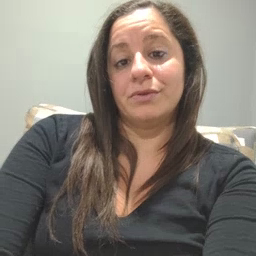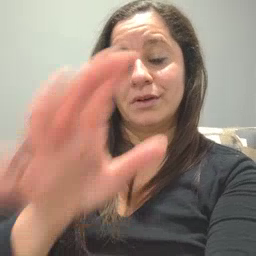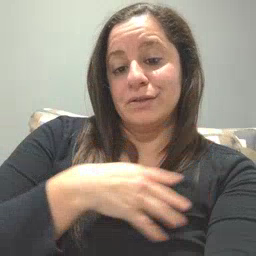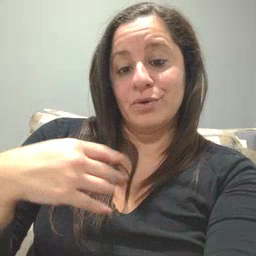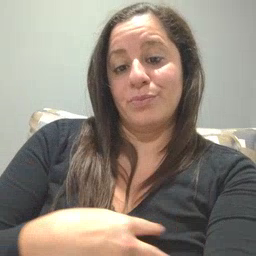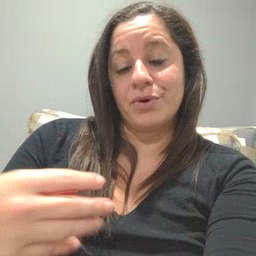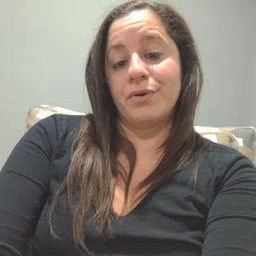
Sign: zebra